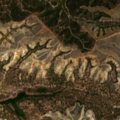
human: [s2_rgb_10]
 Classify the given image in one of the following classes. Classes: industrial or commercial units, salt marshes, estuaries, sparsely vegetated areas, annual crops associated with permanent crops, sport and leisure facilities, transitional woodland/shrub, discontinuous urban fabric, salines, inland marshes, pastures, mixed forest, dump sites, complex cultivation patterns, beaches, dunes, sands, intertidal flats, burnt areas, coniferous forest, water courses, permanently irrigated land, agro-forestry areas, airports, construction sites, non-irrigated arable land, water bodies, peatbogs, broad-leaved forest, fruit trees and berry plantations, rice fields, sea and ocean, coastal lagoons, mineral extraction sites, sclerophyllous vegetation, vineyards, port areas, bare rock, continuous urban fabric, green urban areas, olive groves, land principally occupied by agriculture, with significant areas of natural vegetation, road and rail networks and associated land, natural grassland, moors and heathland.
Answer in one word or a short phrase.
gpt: broad-leaved forest, mixed forest, transitional woodland/shrub